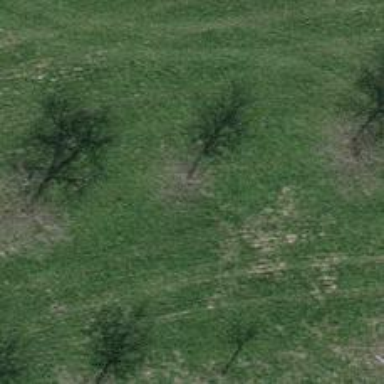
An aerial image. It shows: Beautiful tree in nature.